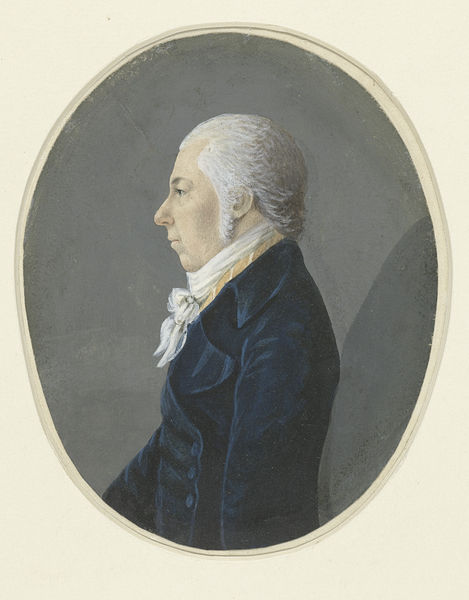
Titel: Profielportret van een heer in blauwe rok, naar links
Künstler: Johan Anspach
Standort: Amsterdam
Institution: Rijksmuseum
Schlagwörter: foulard, gris, homme, manteau, portrait, anglais, cheveux, peinture, chevelure, profil, photographie, visage, profile, tête, cadre, front, monsieur, veston, cheveux blanc, prrofil, vieus, nex